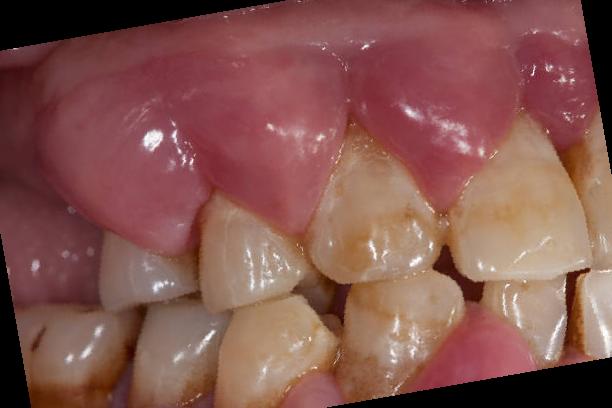
Condition: Gingivitis